Question: As usual I extensively searched for a solution before asking here, I'm really stuck.
I'm currently working on a customer TFS server and I have no administration rights whatsoever. Me and a colleague were using the same user account, which I know is a bad practice but again I had no choice here.
Today we found out that the account is expired and the customer is saying that it will not be reactivated. Instead they gave us a new account.
The problem is that in our local workspaces we had some uncommited changes. I'm trying to find a way to reassing the local workspace to a different user but every path I tried leads to a dead end.
One thing I tried was to access the current workspace and set it to "Public" so another user can work on it, but I can't access the current workspace as I am offline and the user is expired.
If I change TFS credentials and try to Get Latest Version or anything else I don't see the old workspace but only the workspace(s) of the new user, which has no "Use" access to my local workspace.

I also read that a manual merge of the changes (using KDiff or Winmerge) is discouraged as TFS doesn't see edits done outside VS so it wouldn't know the files have been modified. I personally noted this behaviour when I tried to change some nodes in .csproj files with Notepad++ and TFS didn't give me the file in the pending changes.
Anyone knows the proper way to work with a new user without losing the local changes?
Thanks.
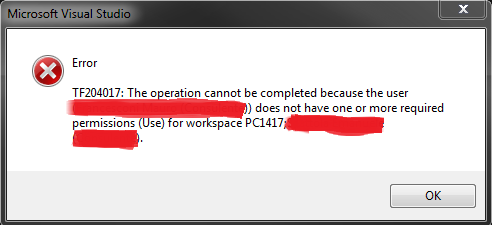
Answer: 1)Create a branch for the latest change set from the server
2) Check out the files to your workspace
3) Overwrite the files in worspace
4) Now the branch contains your changes
5) Merge the branch which contains your chnages with the latest.